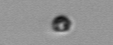
Label: nanoplankton_mix